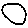
Label: circle